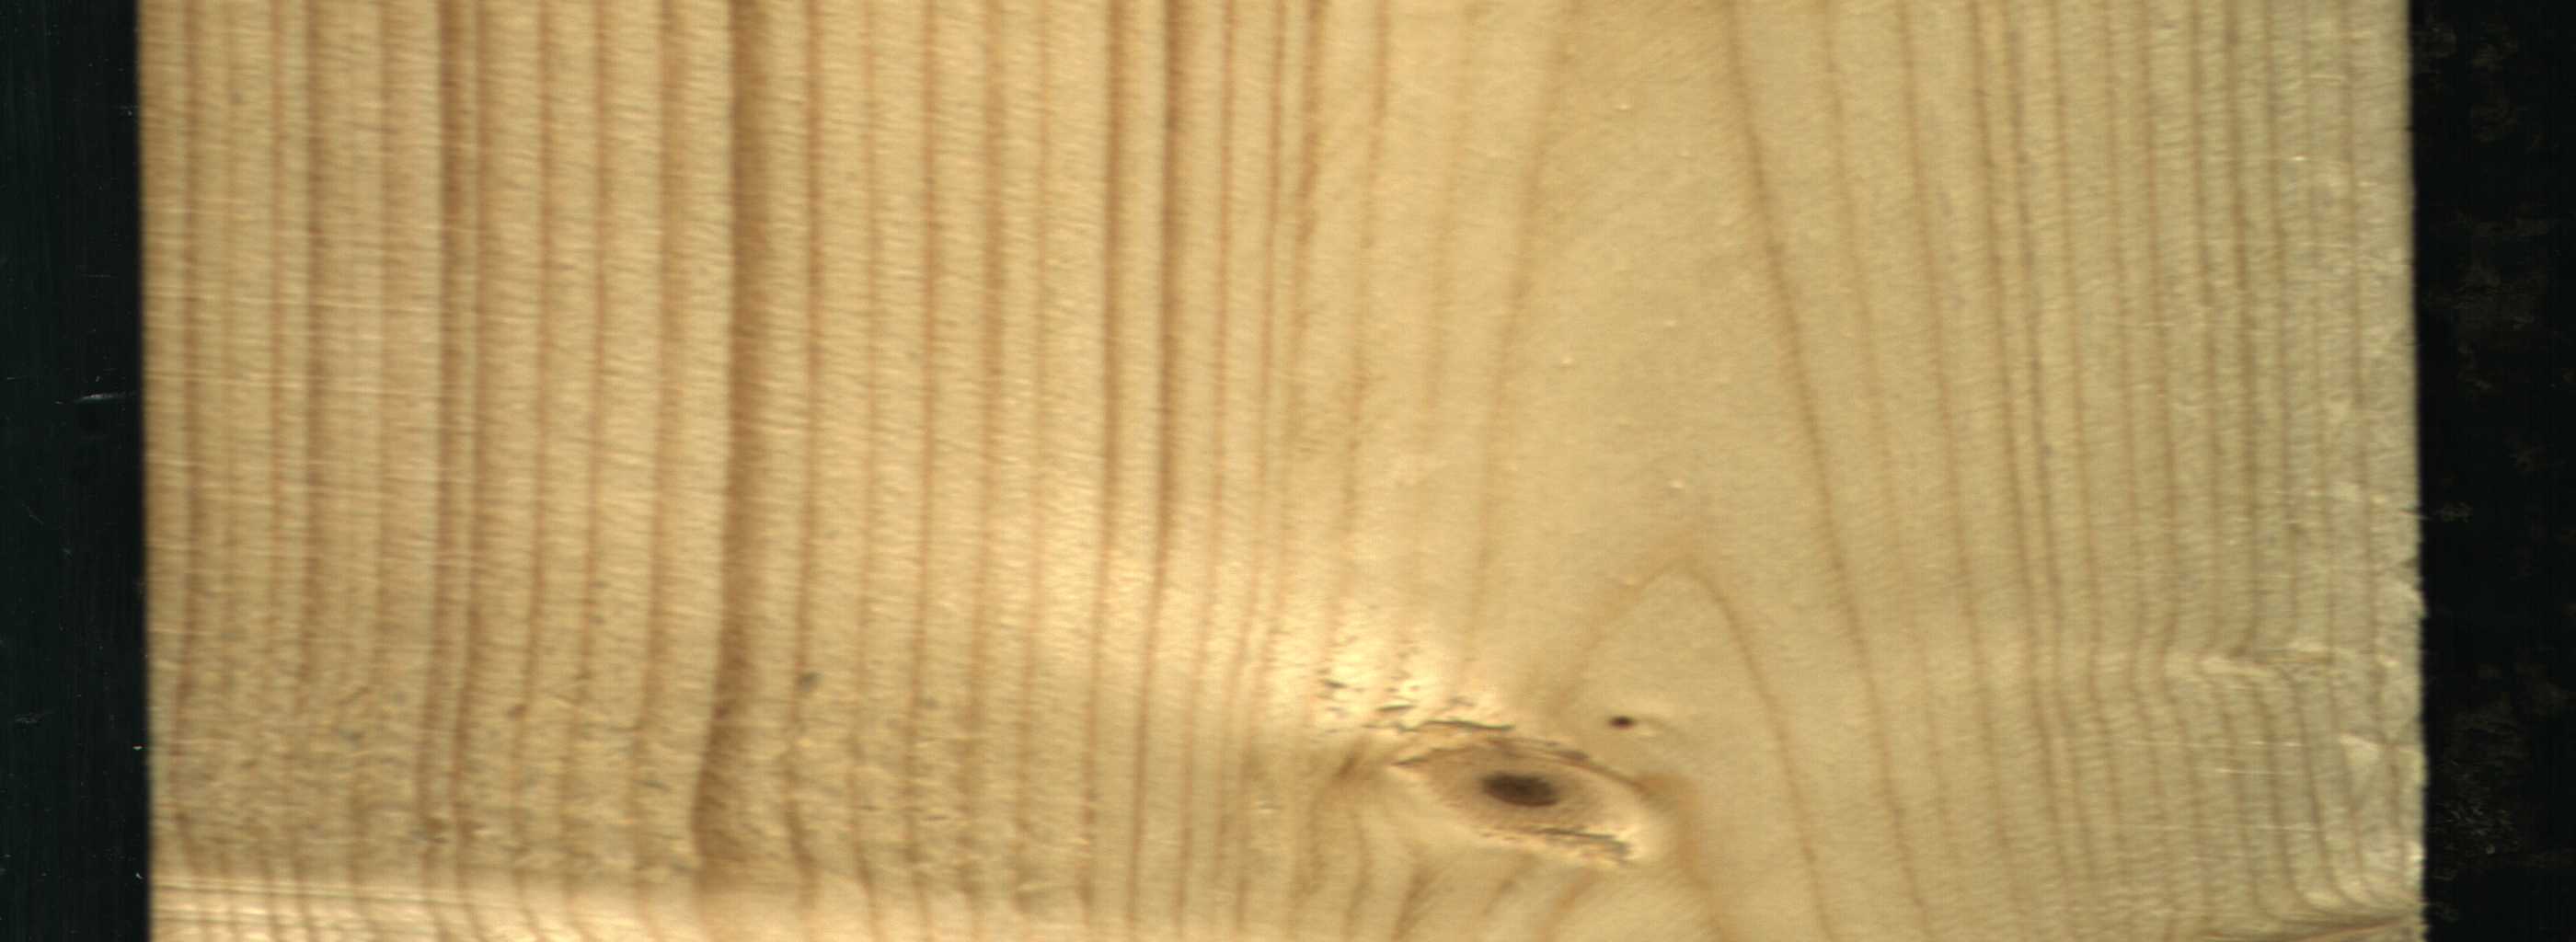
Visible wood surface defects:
Live_Knot